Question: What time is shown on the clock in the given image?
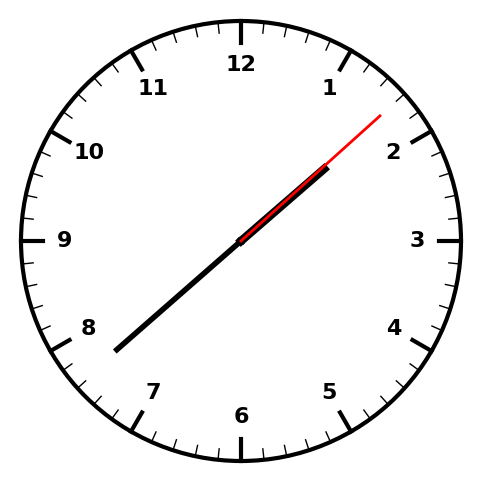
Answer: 01:38:08